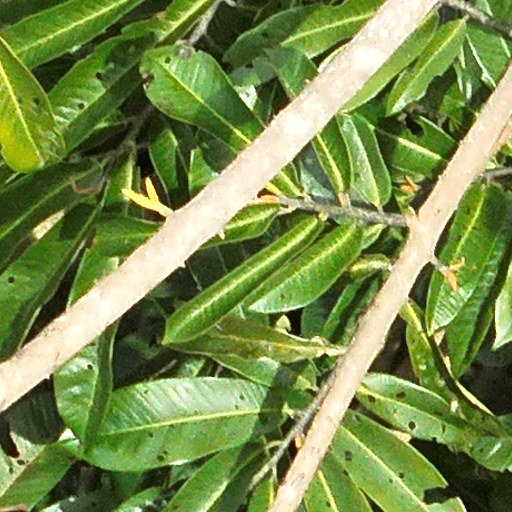
Species: Virola surinamensis
GBIF accepted scientific name: Virola surinamensis
Crown area (m\u00b2): 88.566